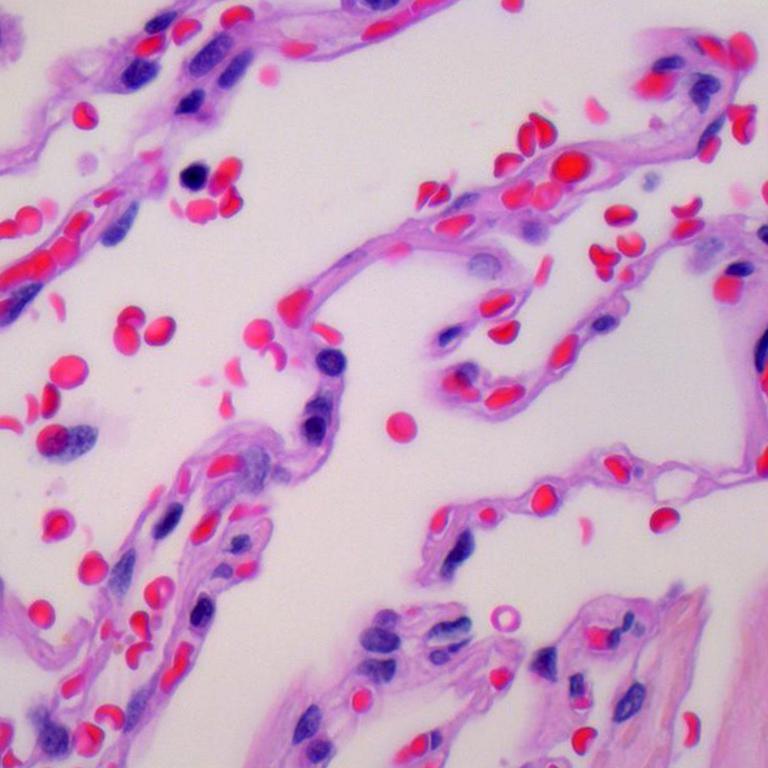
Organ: lung
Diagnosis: benign